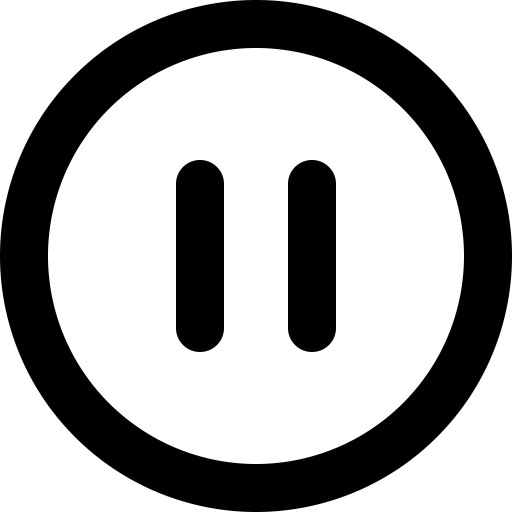
Tags: icon, FontAwesome, fa-icon, outline, circle, pause